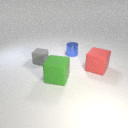
large green rubber cube to the left of small blue metal cylinder